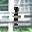
Label: 1